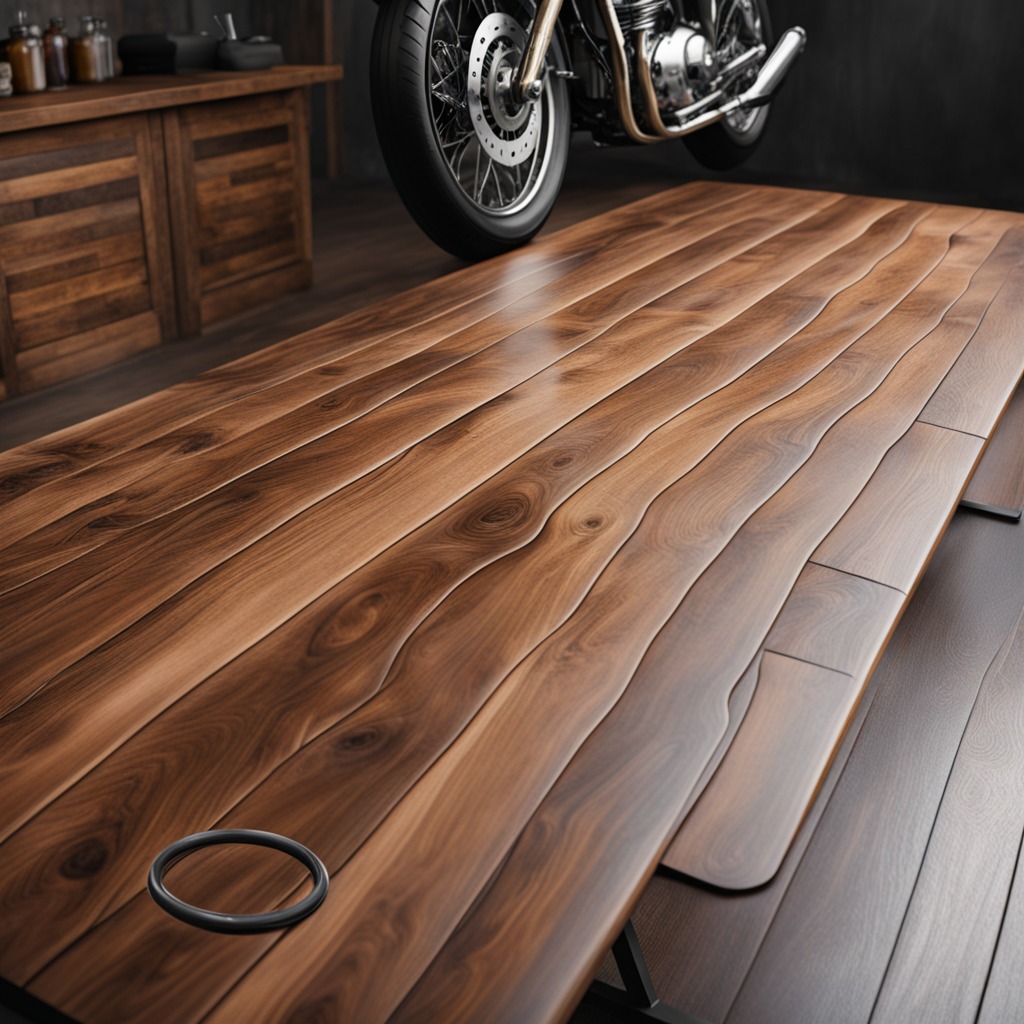
A rubber O-ring lies on an oil-spilled wooden table in a vintage motorcycle garage.